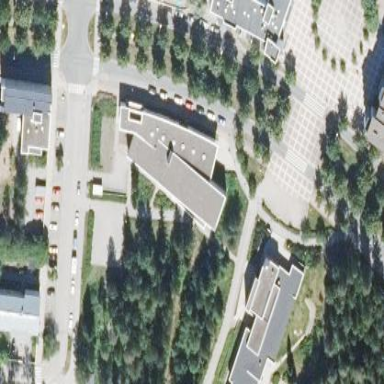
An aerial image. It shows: Community centre building.